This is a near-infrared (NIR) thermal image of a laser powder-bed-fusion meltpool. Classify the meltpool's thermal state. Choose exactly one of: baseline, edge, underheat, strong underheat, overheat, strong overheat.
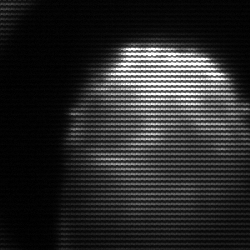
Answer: edge